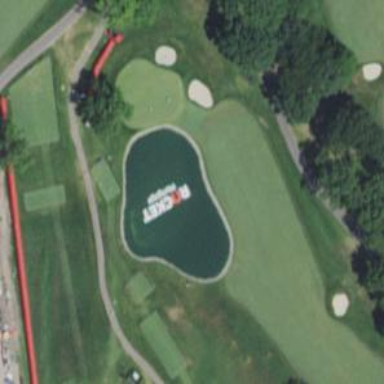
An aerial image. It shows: Water hazard on golf course. The hazard is natural water feature.